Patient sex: F
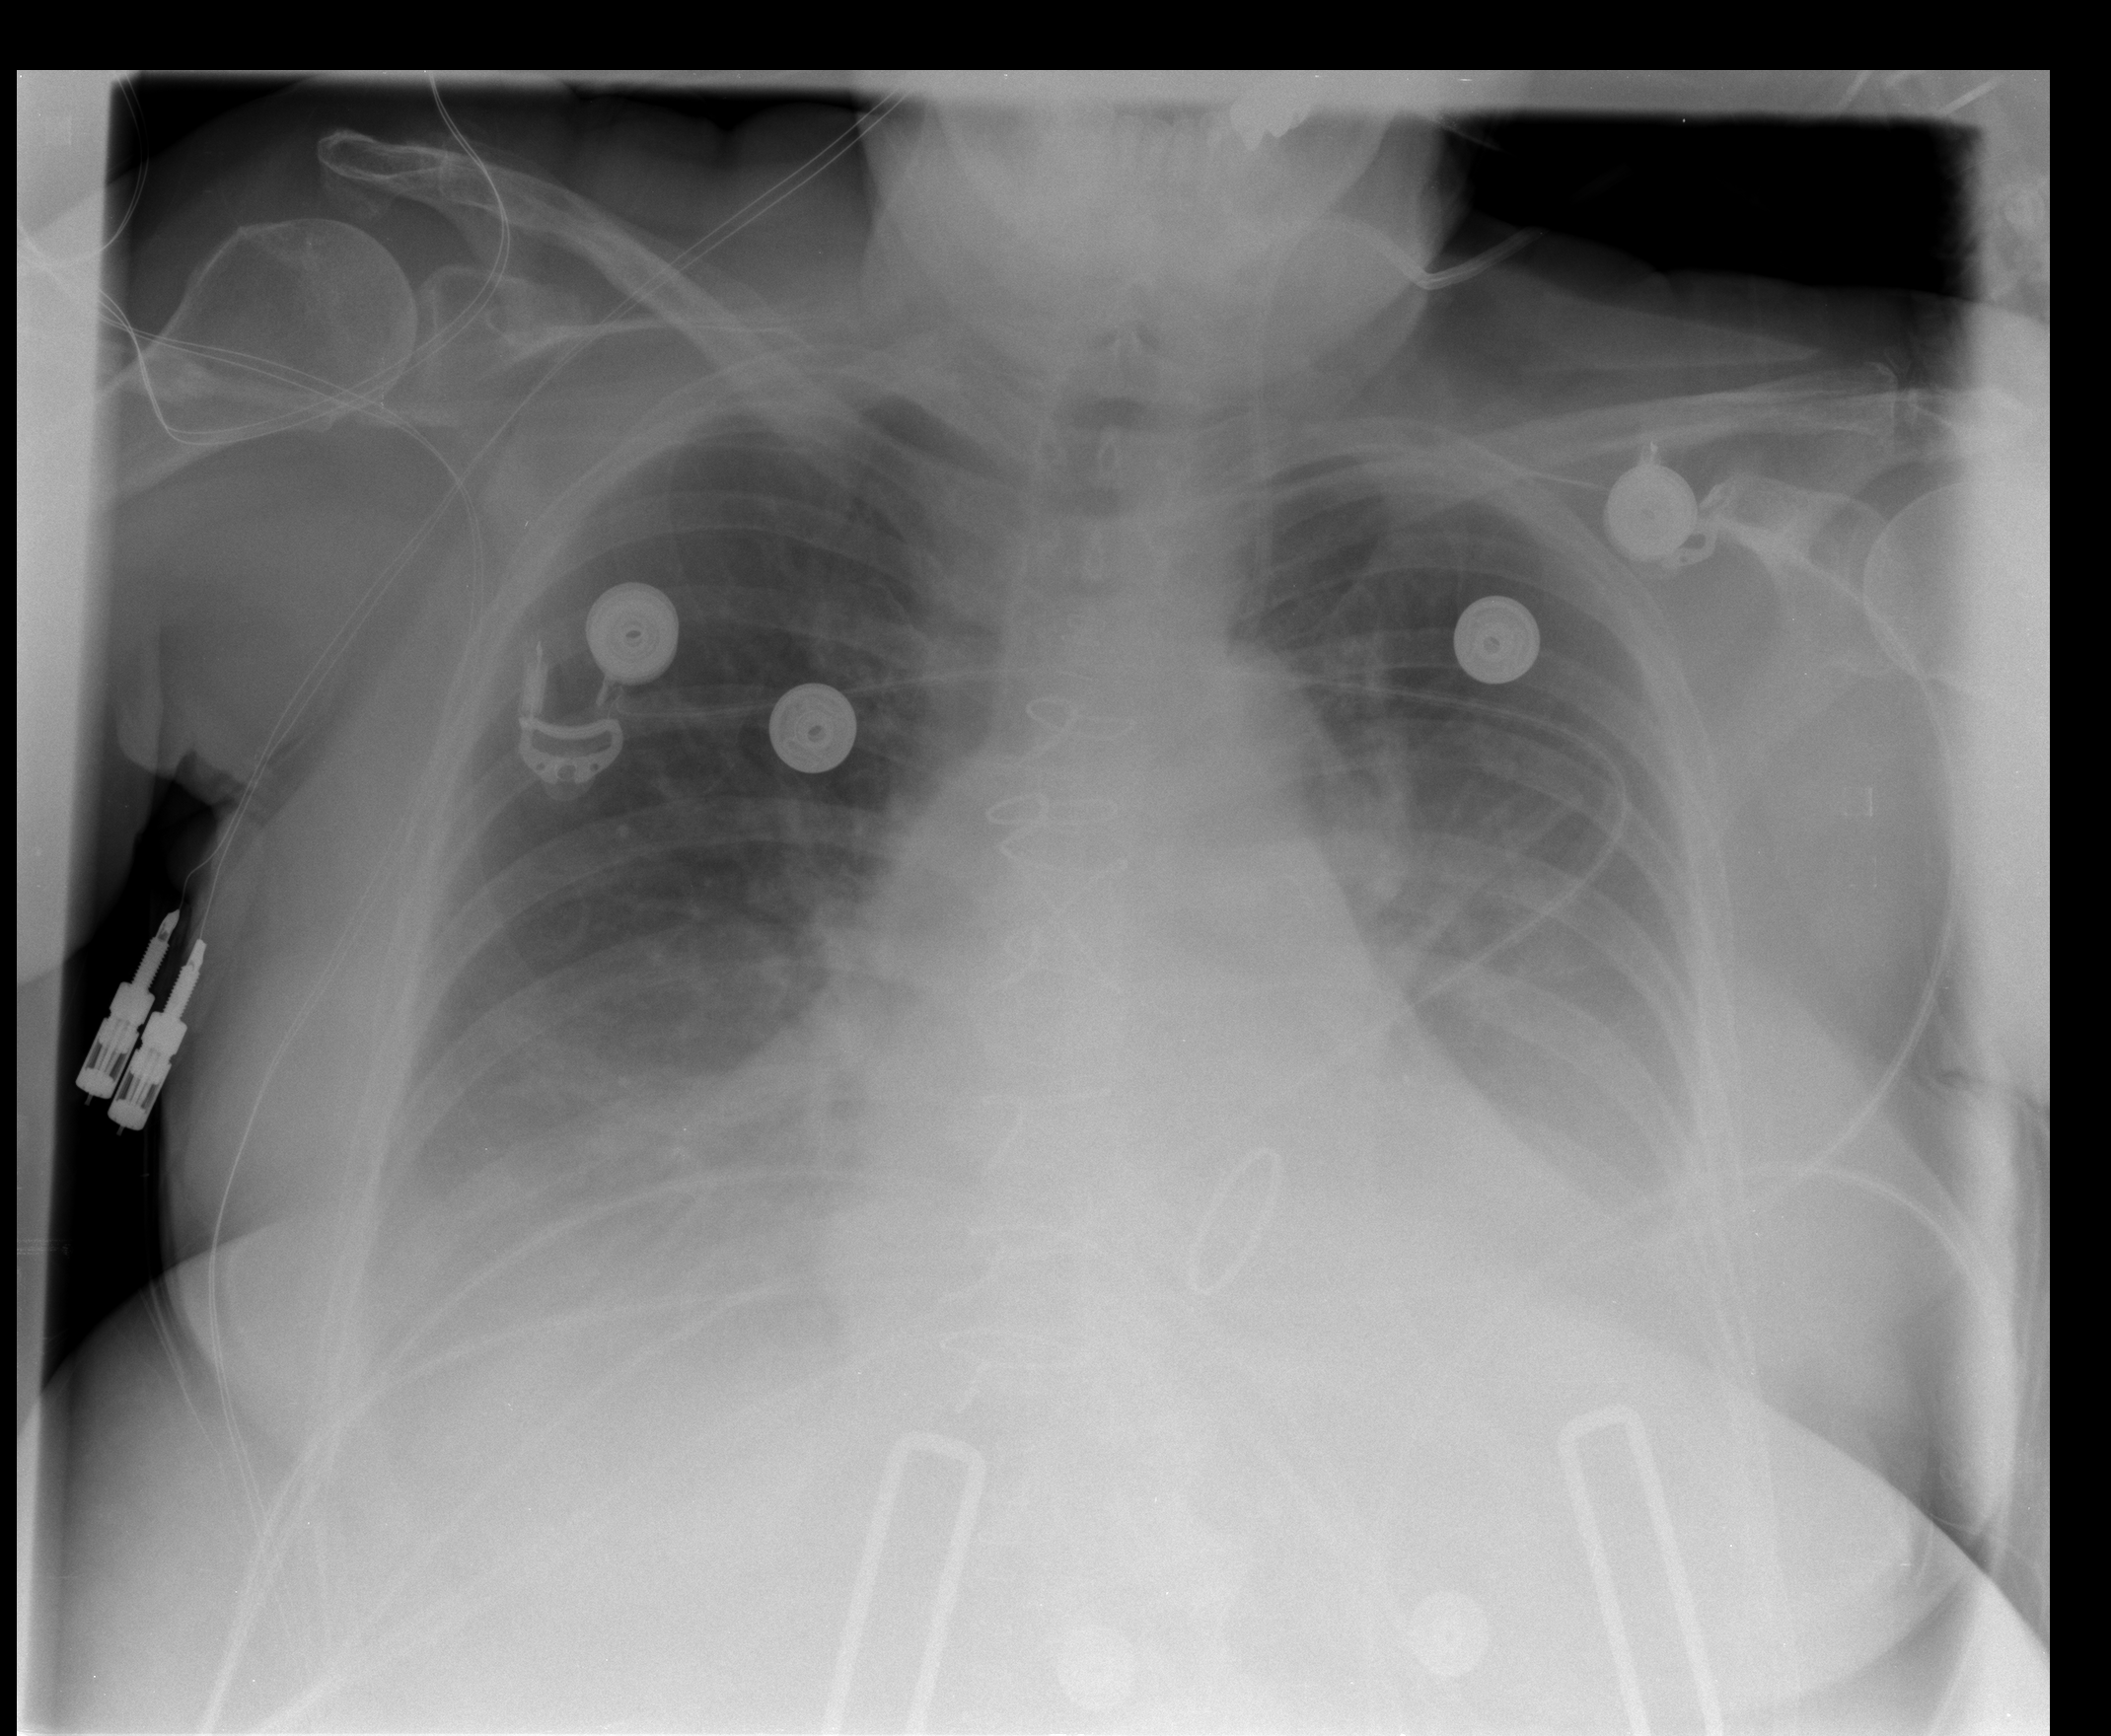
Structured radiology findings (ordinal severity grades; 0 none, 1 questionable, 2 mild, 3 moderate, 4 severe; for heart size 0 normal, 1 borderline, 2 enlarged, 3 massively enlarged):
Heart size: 1
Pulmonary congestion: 0
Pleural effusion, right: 2
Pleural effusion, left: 2
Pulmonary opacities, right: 0
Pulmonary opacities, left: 0
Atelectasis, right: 2
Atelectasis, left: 2